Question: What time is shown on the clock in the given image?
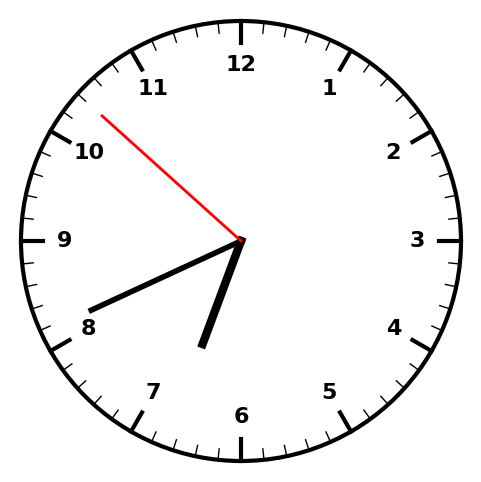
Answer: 06:40:52